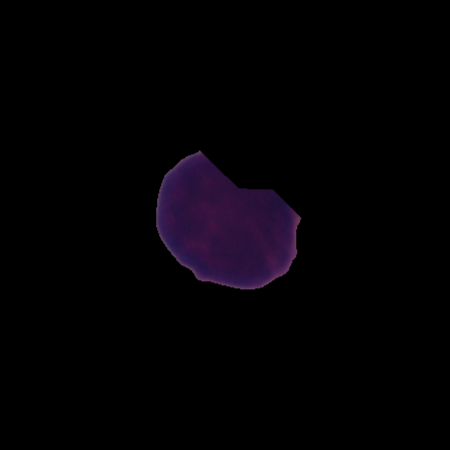
Label: healthy